Field crop: tomato
Growth stage: 1
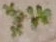
Species: portulaca